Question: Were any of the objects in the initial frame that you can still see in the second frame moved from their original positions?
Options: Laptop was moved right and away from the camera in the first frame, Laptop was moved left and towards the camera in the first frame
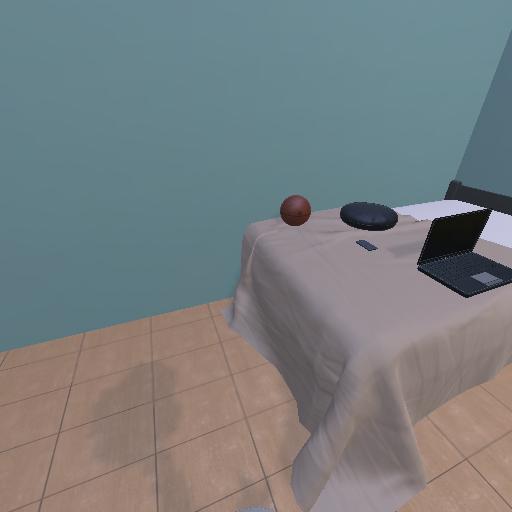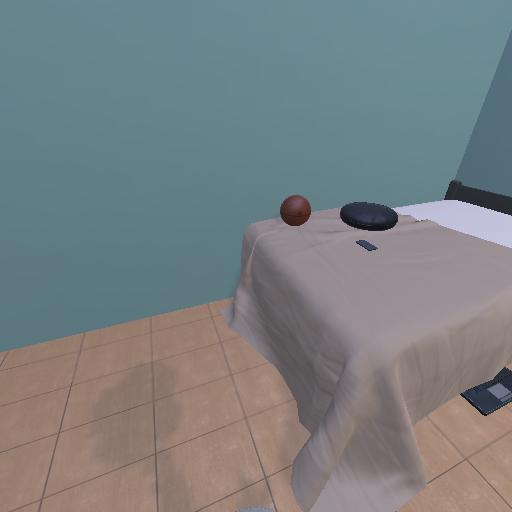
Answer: Laptop was moved right and away from the camera in the first frame